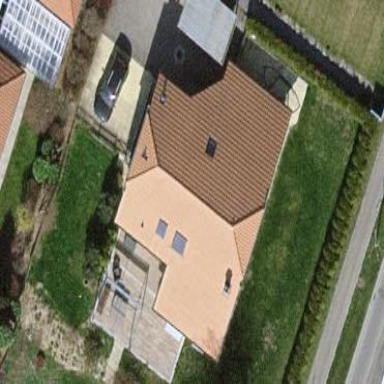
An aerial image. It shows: Simple and straightforward house.